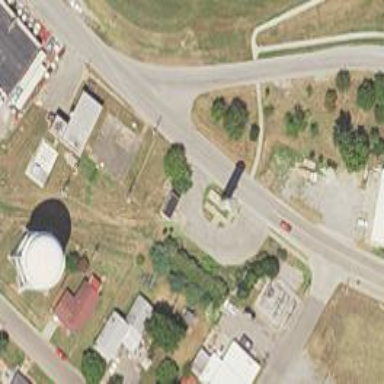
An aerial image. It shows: Water tower that is man-made.